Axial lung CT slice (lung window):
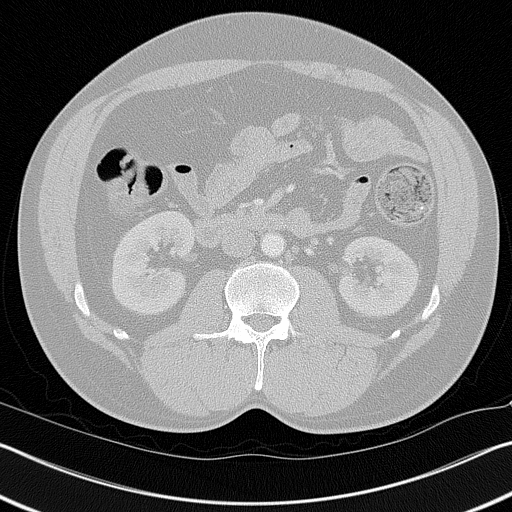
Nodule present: no